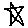
Label: star